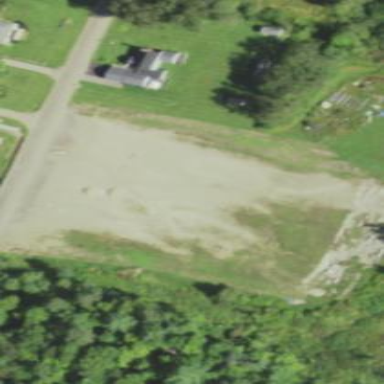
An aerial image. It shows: Unpaved parking area.